Question: I am moving an app between organizations and running into a problem where the crashlytics plugin for eclipse (using kepler) won't finish its onboarding process to the new account.
I've read through their <URL> on how to accomplish that but cannot finish the onboarding process to the new account because the plugin interface seems to only work with the old api key, and therefore I can't get it past the WAIT status after I launch my app because the api key is wrong for the new account.

What I've observed is that each time I tried to start the onboarding flow with the plugin it inserts the old api key into my manifest.
Stuff I've tried:
1. revert all code changes from first crashlytics integration AND uninstall the crashlytics eclipse plugin and reinstall it, then go through onboarding flow again by logging in to the new account (I logged via safari to add the new app, I am not asked to login via the plugin again which is really strange).
2. try to manually change the crashlytics api key in android manifest. This doesn't work because the plugin will make its own changes to the android manifest and insert the old api key again.
3. manually change the api key again and just run that version without restarting the onboarding flow in the plugin.
The app has been removed from the old crashlytics account already.
How can I change the api key that the plugin is working with?
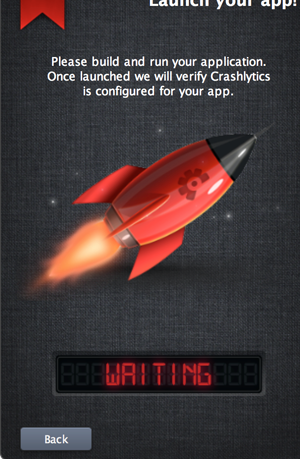
Answer: Glad to hear it worked! You can fix this by logging out through the plugin. Open the plugin window and press Ctrl+L to log out.